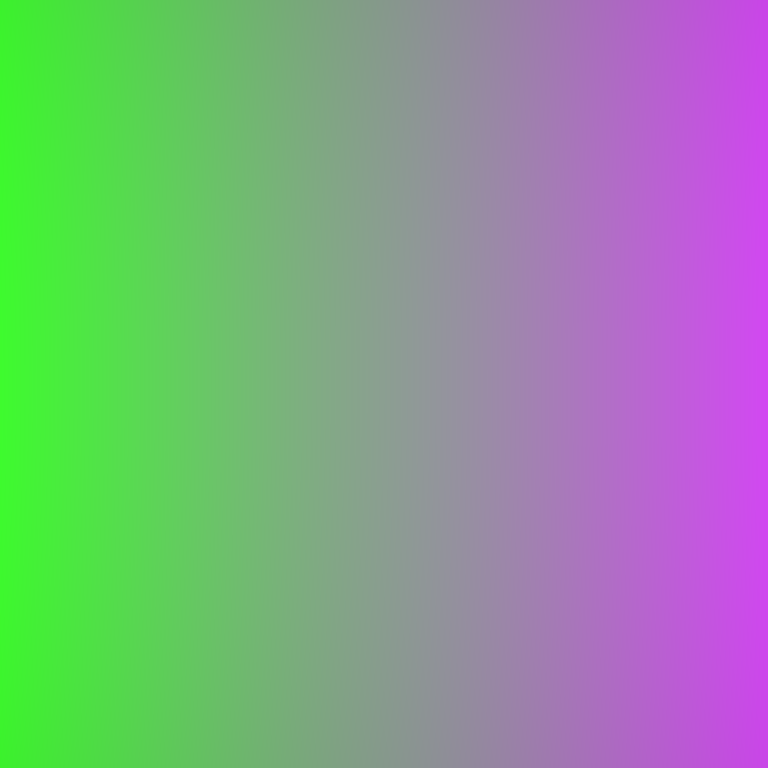
Abstract light effect, smooth gradient from bright green to vivid purple, calm atmosphere, soft blend, no room, no furniture, no objects.